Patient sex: M
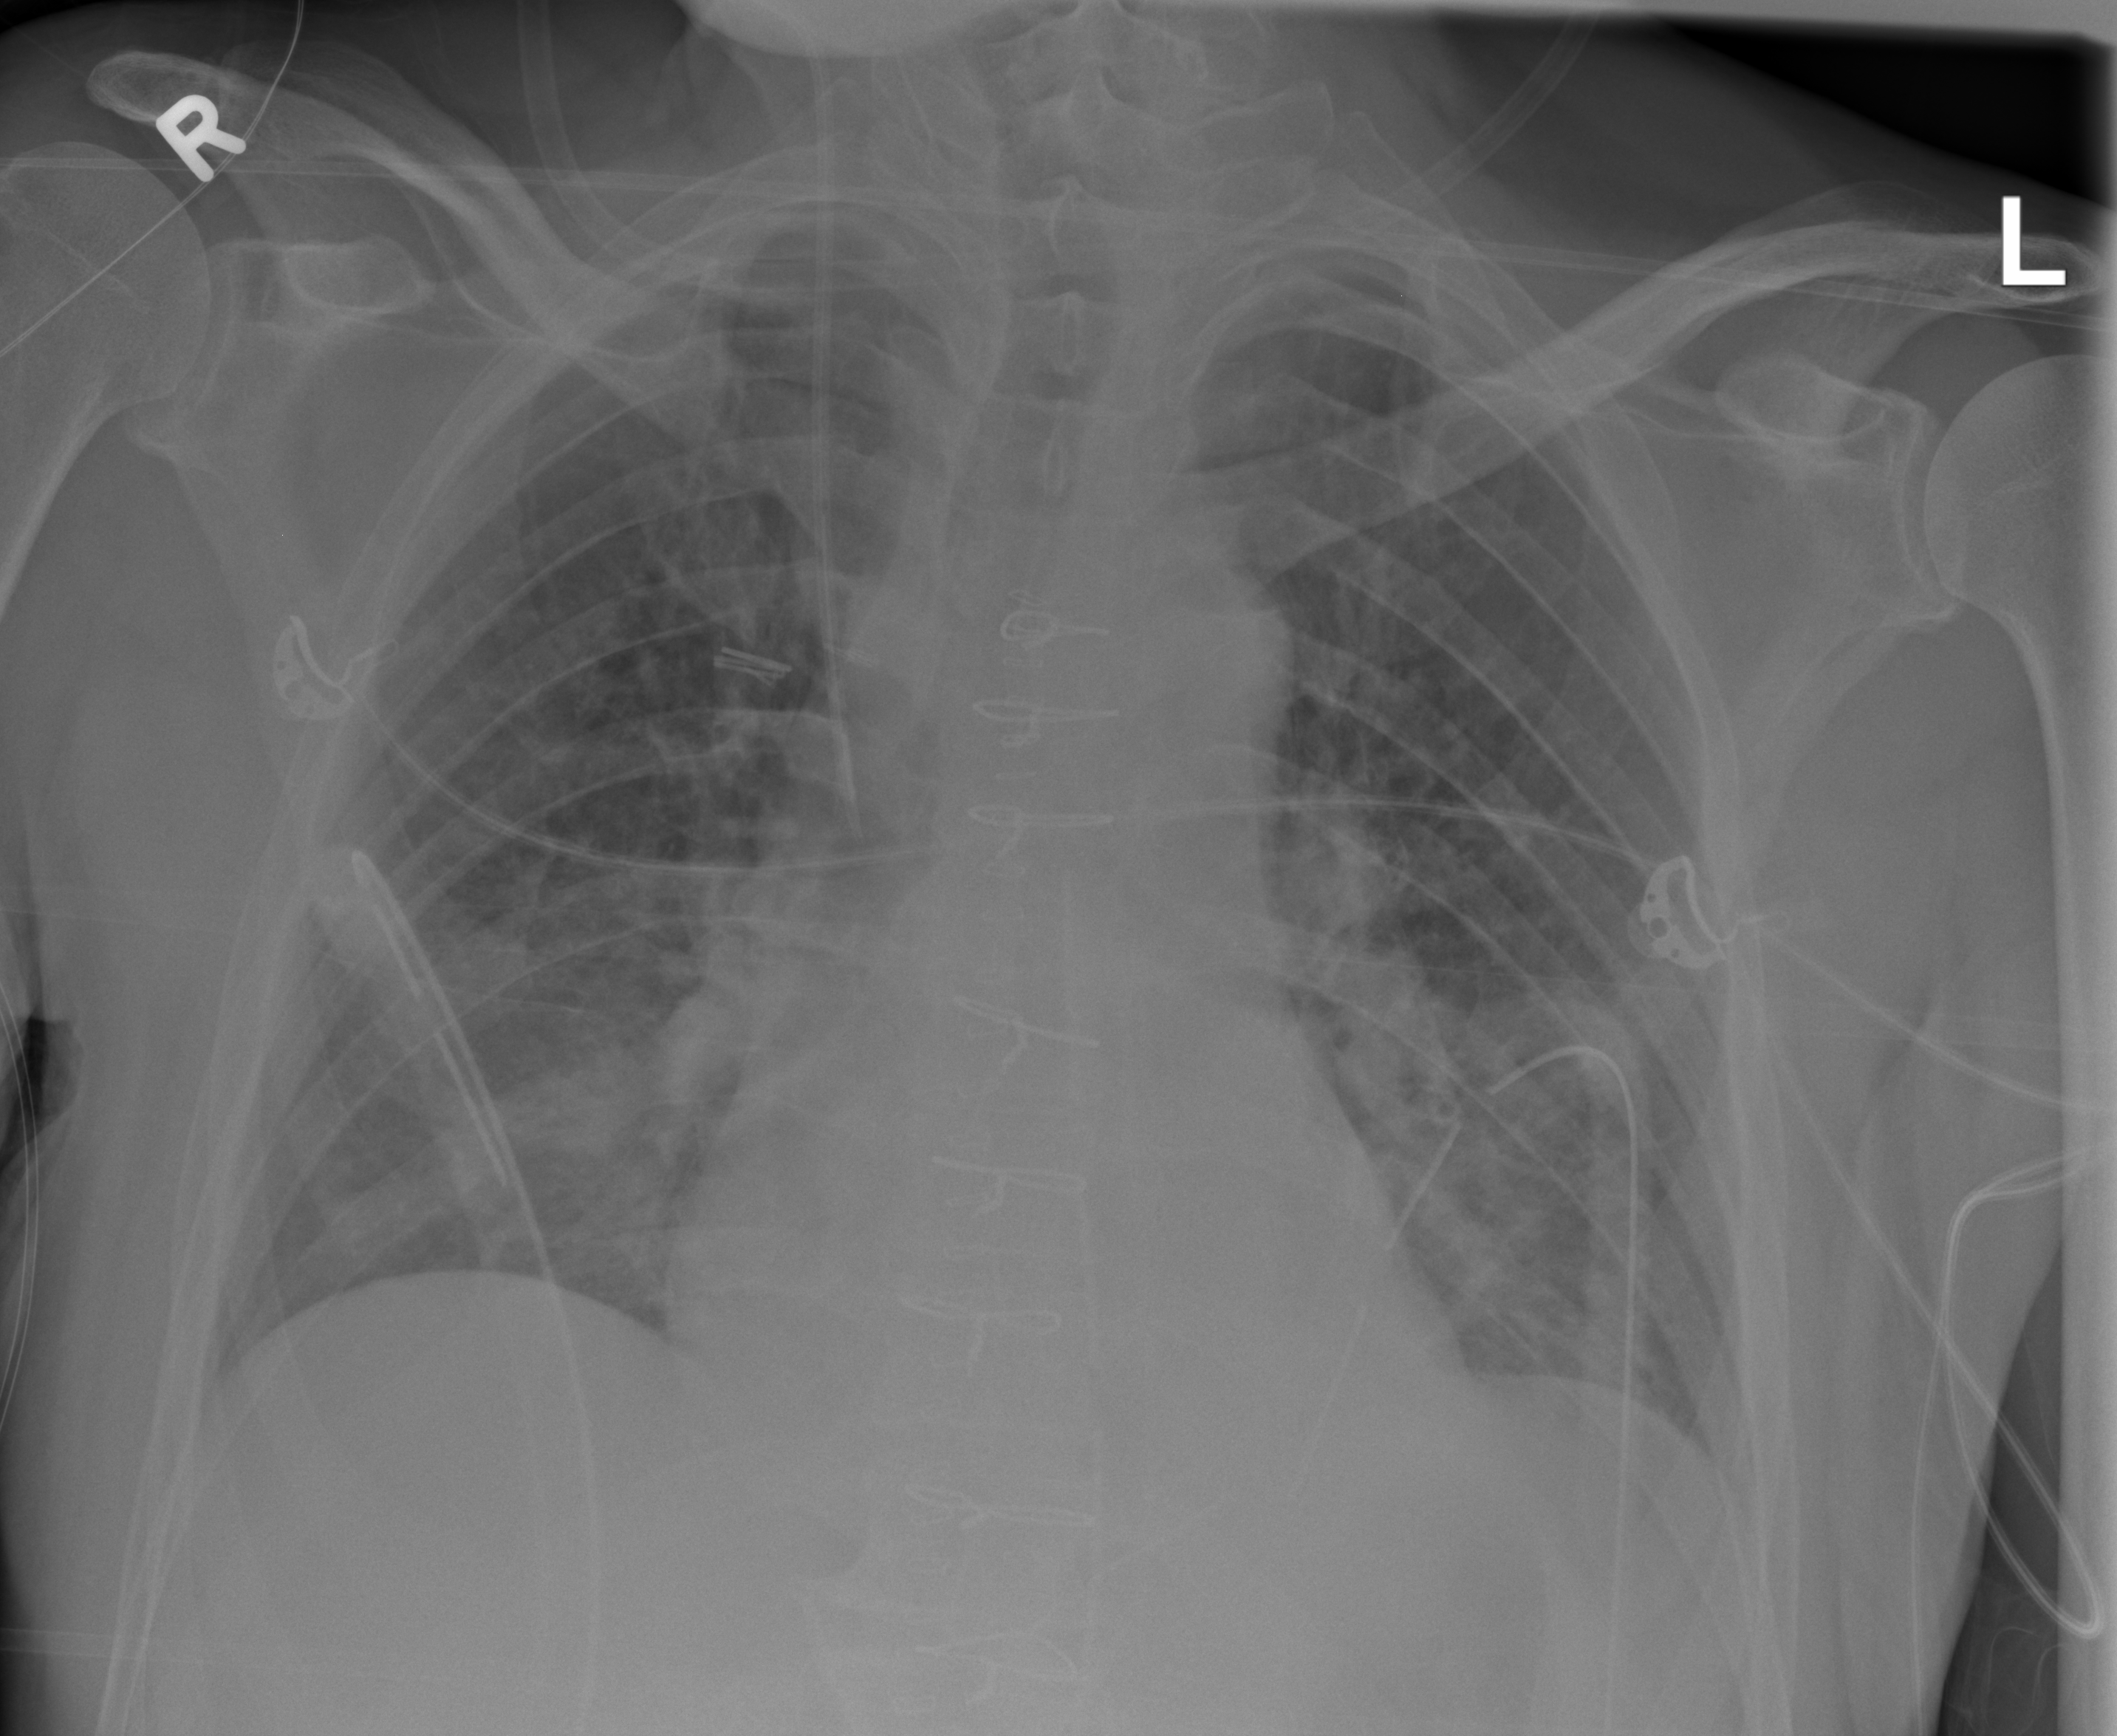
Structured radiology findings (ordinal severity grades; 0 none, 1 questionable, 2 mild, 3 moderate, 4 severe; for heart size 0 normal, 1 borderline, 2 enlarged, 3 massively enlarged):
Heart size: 0
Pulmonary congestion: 2
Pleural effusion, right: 0
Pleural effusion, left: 0
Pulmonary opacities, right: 1
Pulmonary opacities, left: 1
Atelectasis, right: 2
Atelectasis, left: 2